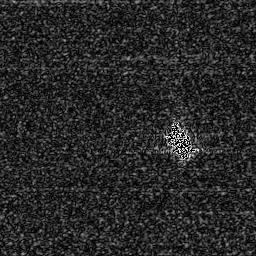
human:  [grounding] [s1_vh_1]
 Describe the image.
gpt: In the satellite image, there is  <ref>1 medium ship </ref> <box>[[64, 48, 74, 61, 0]]</box> located at center.